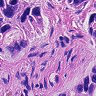
Metastatic tissue present: yes